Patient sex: F
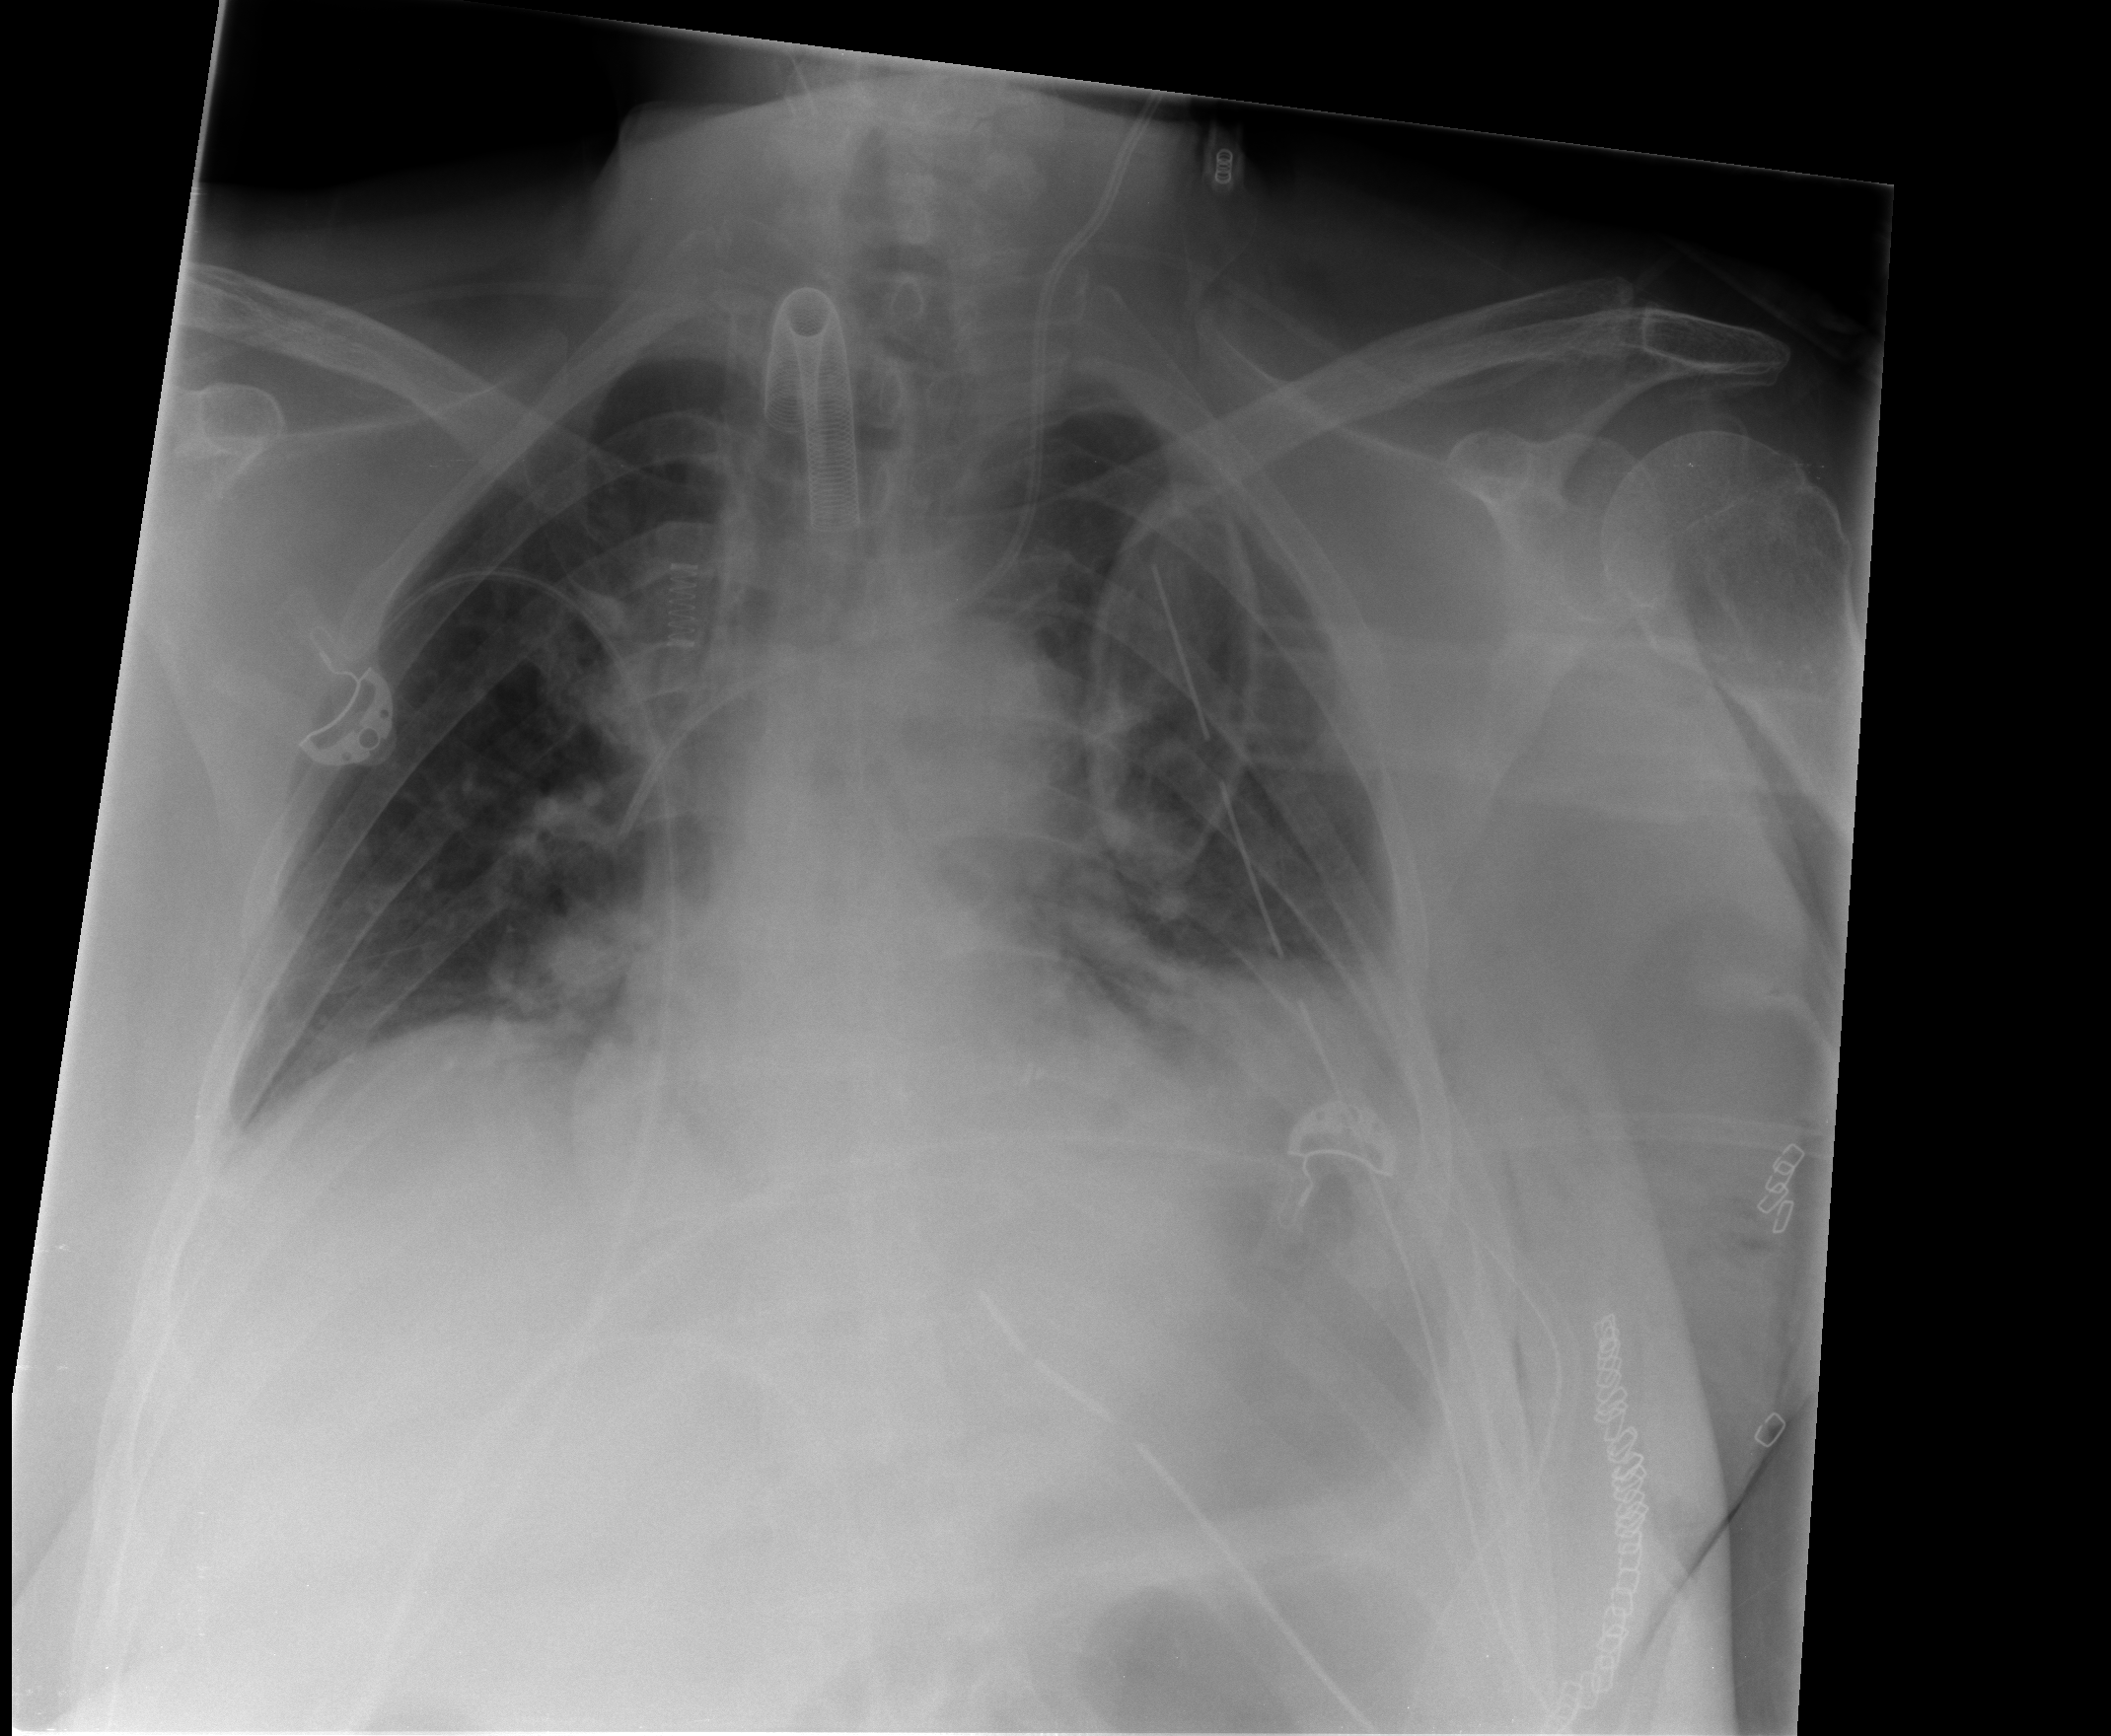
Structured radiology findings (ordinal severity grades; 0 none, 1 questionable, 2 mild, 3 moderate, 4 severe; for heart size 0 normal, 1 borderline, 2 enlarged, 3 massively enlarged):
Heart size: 0
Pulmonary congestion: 2
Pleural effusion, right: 1
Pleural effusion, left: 2
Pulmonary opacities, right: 0
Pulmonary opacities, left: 1
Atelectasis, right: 1
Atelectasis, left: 2